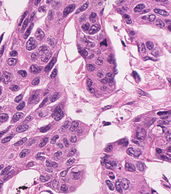
Tumor epithelial tissue: yes
Tumor-associated stroma tissue: no
Normal tissue: no